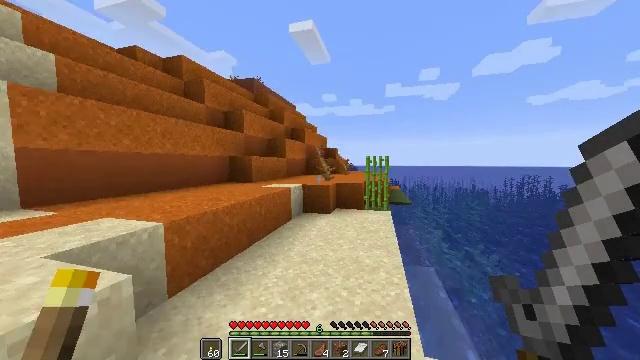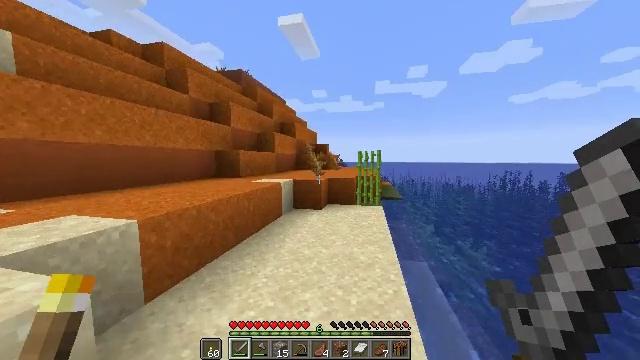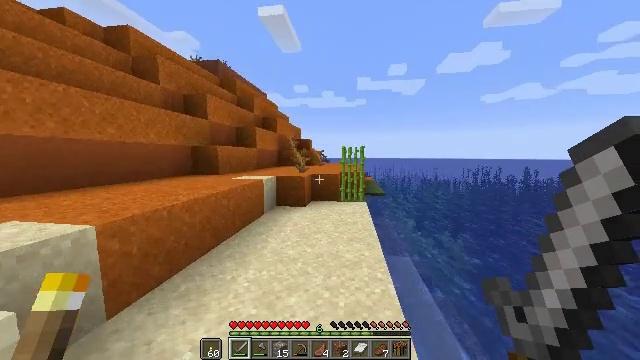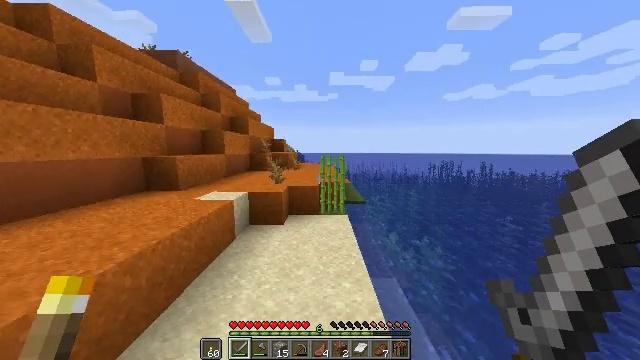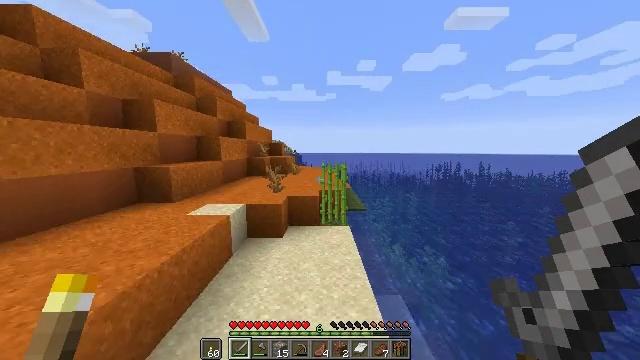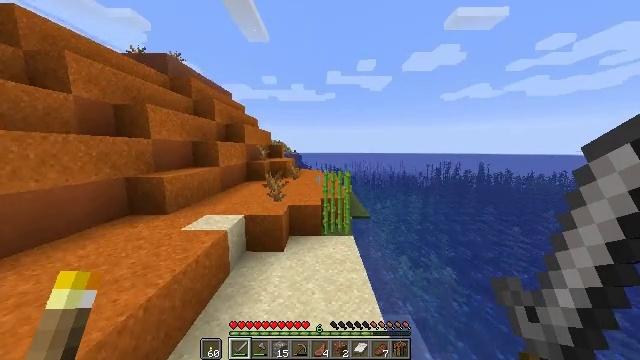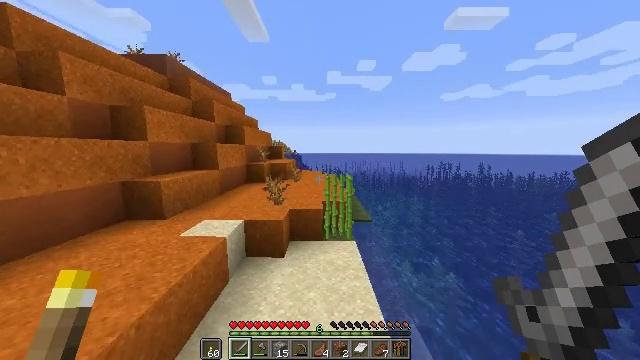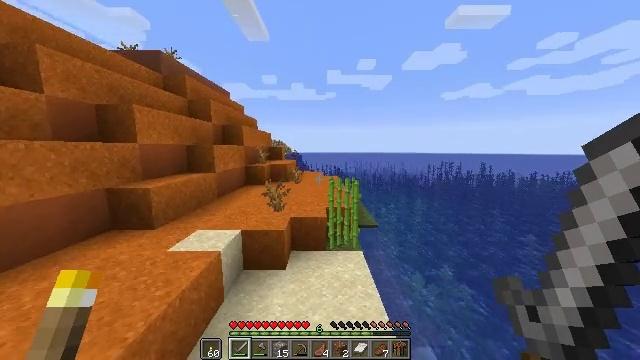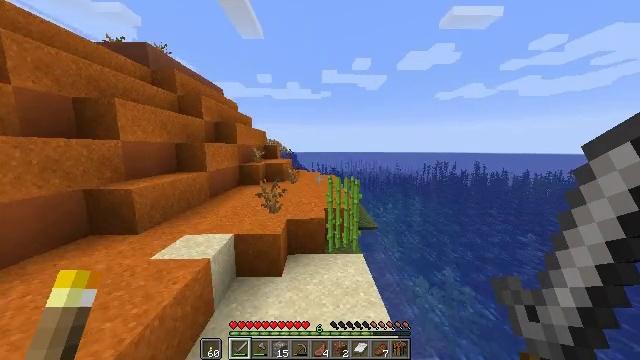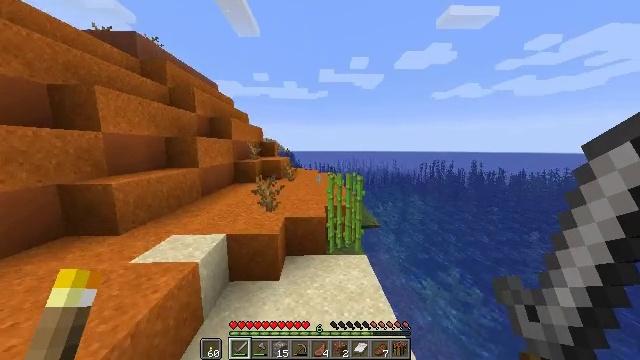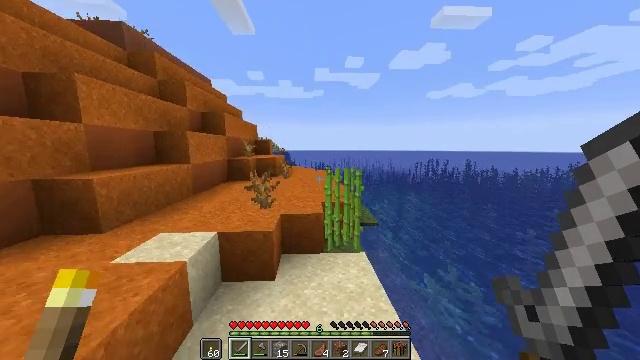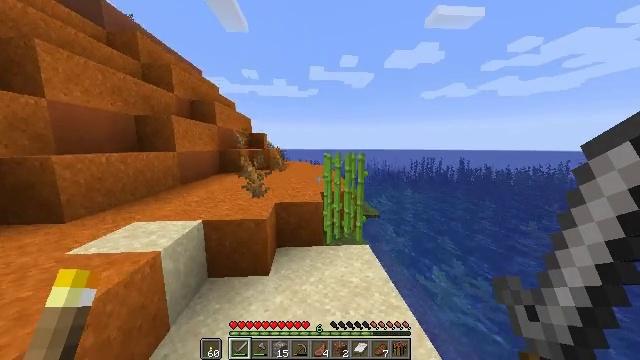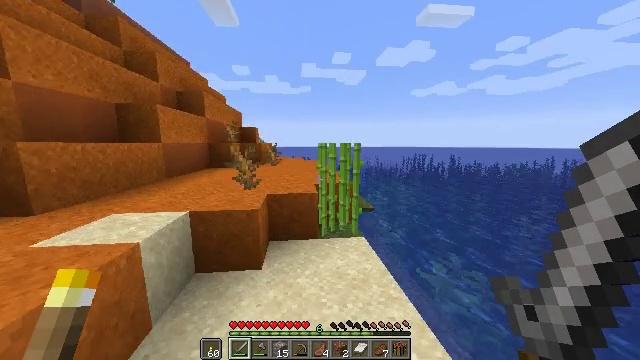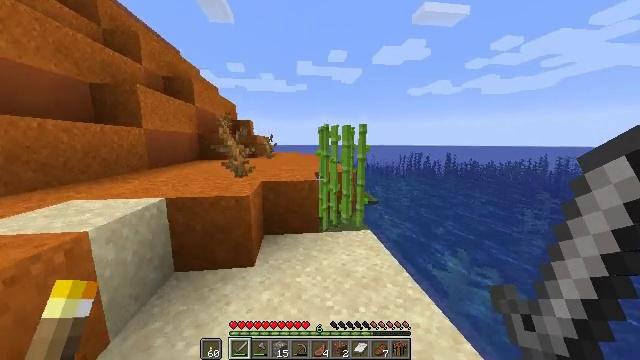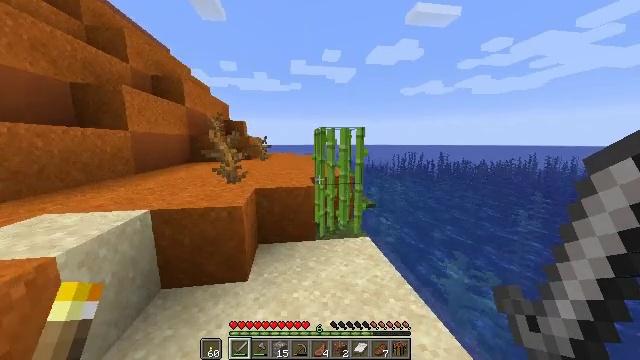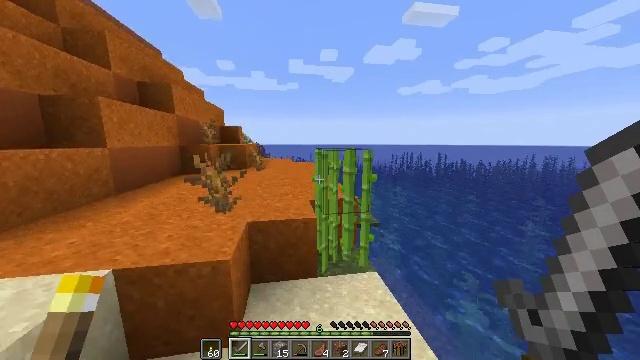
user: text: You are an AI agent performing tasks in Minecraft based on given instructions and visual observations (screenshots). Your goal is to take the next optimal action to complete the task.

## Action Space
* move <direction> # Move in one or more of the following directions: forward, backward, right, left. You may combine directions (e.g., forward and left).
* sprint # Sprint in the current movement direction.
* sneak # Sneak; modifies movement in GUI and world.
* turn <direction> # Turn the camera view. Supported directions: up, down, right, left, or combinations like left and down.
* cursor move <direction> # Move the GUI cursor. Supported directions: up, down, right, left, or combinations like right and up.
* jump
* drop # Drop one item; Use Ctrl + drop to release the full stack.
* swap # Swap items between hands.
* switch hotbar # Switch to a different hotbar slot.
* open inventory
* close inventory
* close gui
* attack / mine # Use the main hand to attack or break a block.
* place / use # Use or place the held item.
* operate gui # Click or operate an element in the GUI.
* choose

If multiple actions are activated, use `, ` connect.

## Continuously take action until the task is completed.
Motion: motion action
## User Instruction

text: Cut down the sugar cane stalks.
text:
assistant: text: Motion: move forward, sprint, turn right, jump
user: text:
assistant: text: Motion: move forward, sprint, turn right and down, jump
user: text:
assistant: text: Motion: move forward, sprint, turn right and down, jump
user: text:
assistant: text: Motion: move forward, sprint, jump
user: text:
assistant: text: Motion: move forward, sprint, jump
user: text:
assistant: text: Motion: move forward, sprint, jump
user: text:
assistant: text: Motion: move forward, sprint, jump
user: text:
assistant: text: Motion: move forward, sprint, turn right, jump
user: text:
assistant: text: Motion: move forward, sprint, jump
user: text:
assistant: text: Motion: move forward, sprint, turn right, jump
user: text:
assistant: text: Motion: move forward, sprint, turn right, jump
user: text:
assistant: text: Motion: move forward, sprint, turn right, jump
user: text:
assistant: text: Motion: move forward, sprint, turn right, jump
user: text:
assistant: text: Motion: move forward, sprint, turn right, jump
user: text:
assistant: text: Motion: move forward, sprint, jump
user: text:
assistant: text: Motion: move forward, sprint, turn right, jump
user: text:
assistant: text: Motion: move forward, sprint, turn right and down
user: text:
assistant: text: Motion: move forward, sprint
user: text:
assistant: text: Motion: move forward, sprint
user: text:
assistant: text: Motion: no_op
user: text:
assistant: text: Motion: no_op
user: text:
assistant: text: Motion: turn down
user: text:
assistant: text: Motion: no_op
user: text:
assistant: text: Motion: turn down
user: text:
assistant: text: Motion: turn down
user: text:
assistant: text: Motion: turn down
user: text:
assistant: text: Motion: no_op
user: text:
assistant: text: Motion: turn down
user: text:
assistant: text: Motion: turn down
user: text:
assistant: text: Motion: turn down, attack / mine